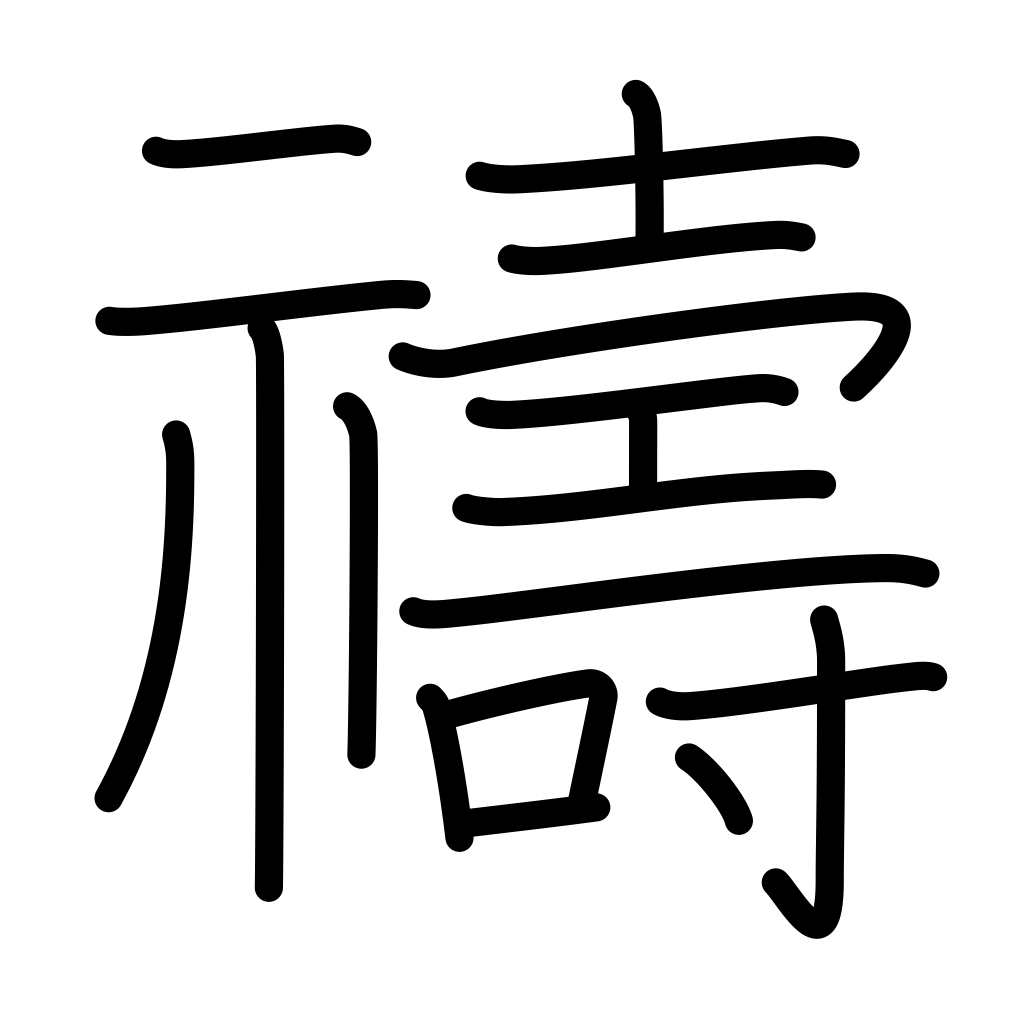
Meaning: pray, entreat, beg, plead, prayer